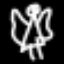
Label: angel